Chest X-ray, PA view. Patient: 44 years old, sex F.
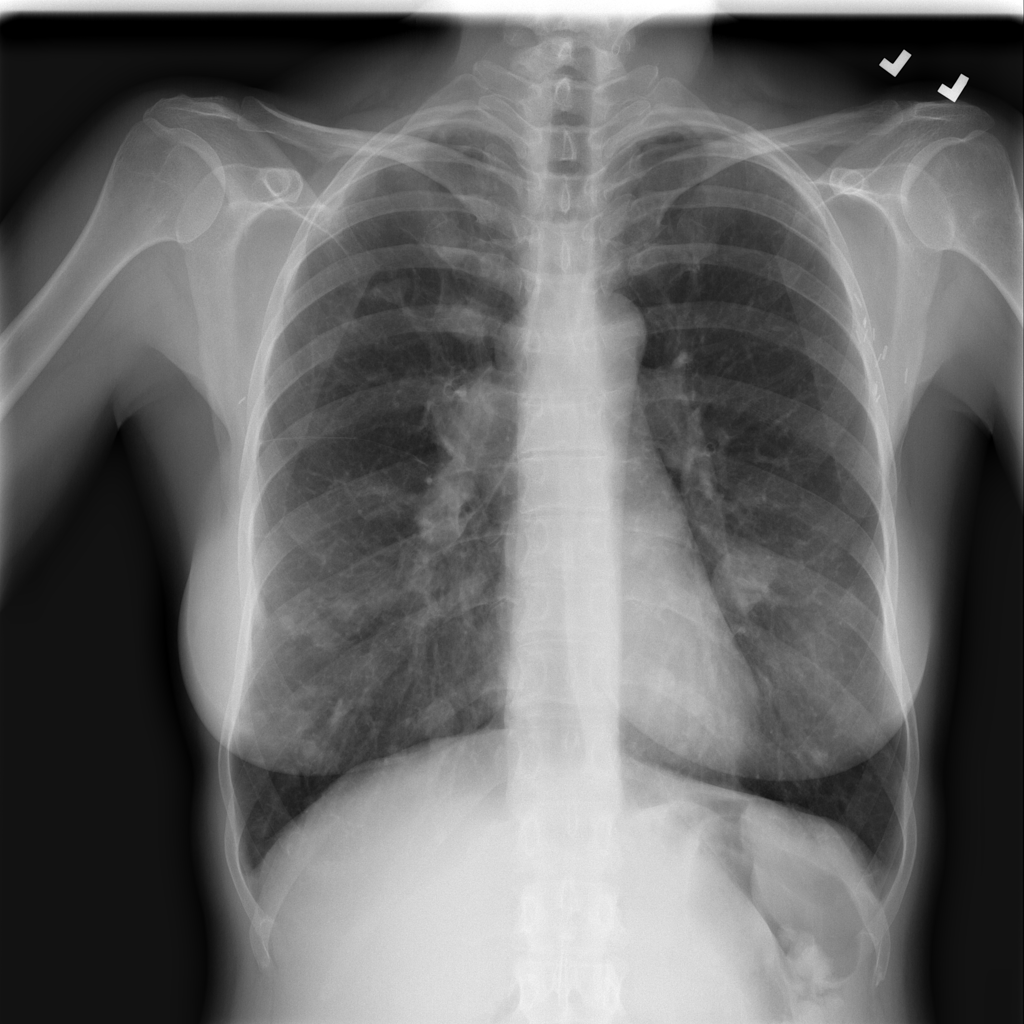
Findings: Mass, Nodule